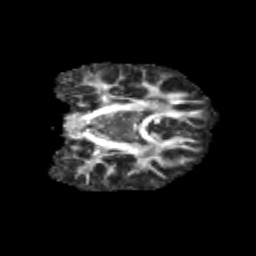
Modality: FA
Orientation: coronal
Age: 9
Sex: male
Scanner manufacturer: siemens
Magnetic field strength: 3 T
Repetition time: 3.8 s
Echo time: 0.07 s